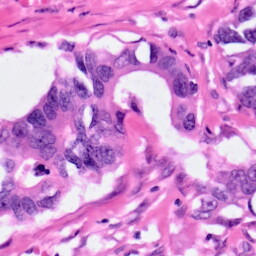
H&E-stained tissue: Pancreatic